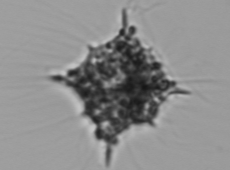
Label: Dictyocha